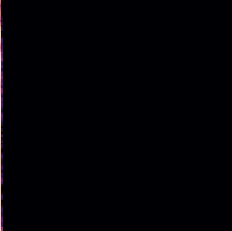
Sound class: Sea waves